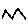
Label: zigzag